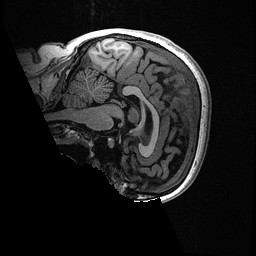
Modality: T1w
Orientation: sagittal
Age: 30
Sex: female
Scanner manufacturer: ge
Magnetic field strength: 3 T
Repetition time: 0.006952 s
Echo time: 0.00292 s